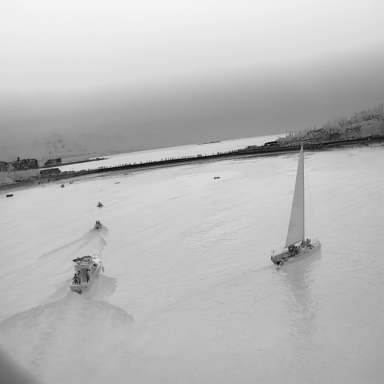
There is a sailboat in the infrared image.